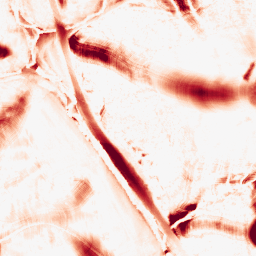
Category: morphological
Decomposition family: morphological_ellipse
Decomposition parameters: operation: opening
width: 50
height: 50
Upsampling method: edge_directed
Upsampling parameters: scale: 2
Upsampling scale: 2